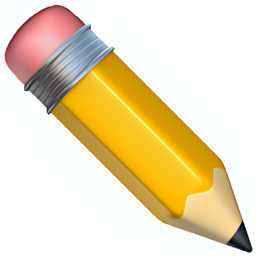
Name: pencil
Emoji: ✏
Group: Objects
Sub-group: writing